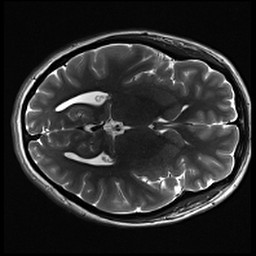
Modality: inplaneT2
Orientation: axial